Question: I am writing an app that needs to keep the values that come from the accelerometer. I am doing this by using an ArrayList and then when onAccelerationChanged(...) gets called I simply add those values to the list. The problem is that after so many values (never consistent) get pushed into the list it starts overwriting the values with the value I am adding. I figured I was doing something stupid so I took the 'Accelerometer Play Sample' and modified onSensorChanged(...) to do the same. Doing this replicates the issue.
variable added to class:
'''
private ArrayList<SensorEvent> _accelData = new ArrayList<SensorEvent>();
'''
onSensorChanged:
'''
@Override
public void onSensorChanged(SensorEvent event)
{
if (event.sensor.getType() != Sensor.TYPE_ACCELEROMETER)
return;
Log.e("Event to Add", event.timestamp + ", " + event.accuracy + ", " + event.values[0] + ", " + event.values[1]
+ ", " + event.values[2]);
_accelData.add(event);
if (_accelData.size() > 25) {
for (SensorEvent tmp_event : _accelData) {
Log.e("Events in list", tmp_event.timestamp + ", " + tmp_event.accuracy + ", " + tmp_event.values[0] + ", "
+ tmp_event.values[1] + ", " + tmp_event.values[2]);
}
_accelData.clear();
}
}
'''
On the left is each event that was supposed to be added and on the right is the list printed out after 26 adds were performed. As you can tell the values that were supposed to be added don't match the list itself and there is a ton of repetition of the last and second to last value in the list.

I fixed this by making a new class that takes in an event and copies those values. Then I make the ArrayList take that class instead. It works but I don't understand why and was hoping someone could educate me since I am new to Java and Android.
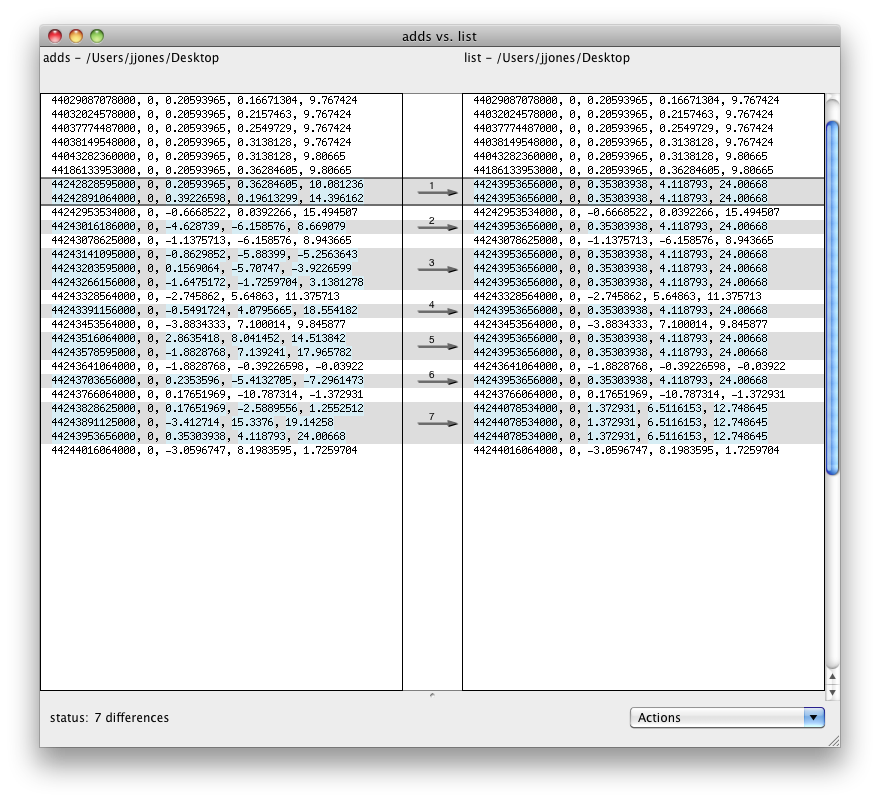
Answer: This is <URL>:
> NOTE: The application doesn't own the event object passed as a parameter and therefore cannot hold onto it. The object may be part of an internal pool and may be reused by the framework.
By adding a reference to a list you're doing exactly what you're told not to.
Basically the framework is repeatedly passing you a reference to the same object, changing the values within the object each time.
If you need to hold on to the different values, you'll need to copy them into your own object and add reference to your list (or clone the value you're passed into another 'SensorEvent' if you want).